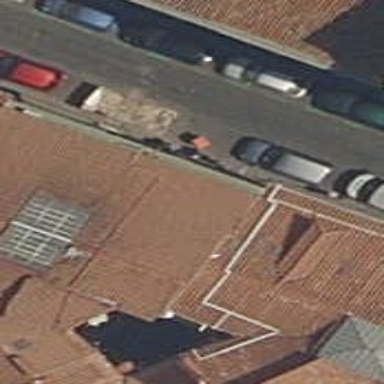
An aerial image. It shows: Restaurant.